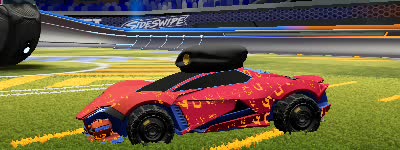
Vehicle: werewolf